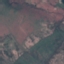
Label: HerbaceousVegetation